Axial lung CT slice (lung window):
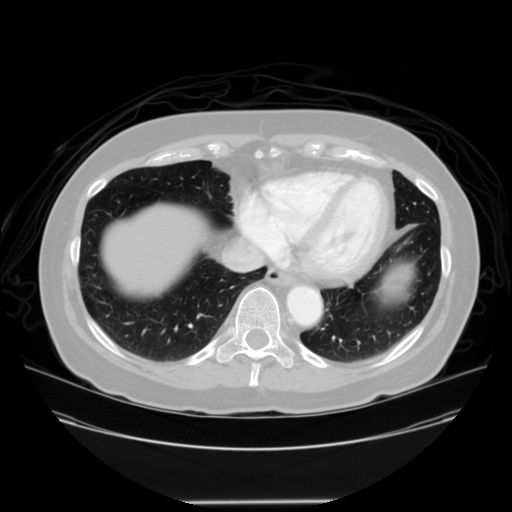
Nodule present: no